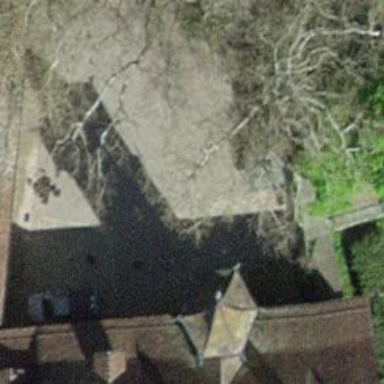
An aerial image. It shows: Deciduous tree serving as landmark.